Field crop: maize
Growth stage: 2
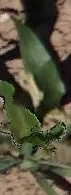
Species: maize